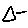
Label: triangle